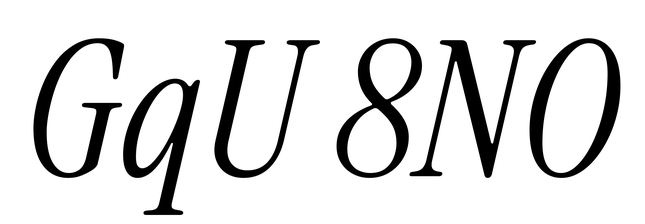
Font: InstrumentSerif-Italic